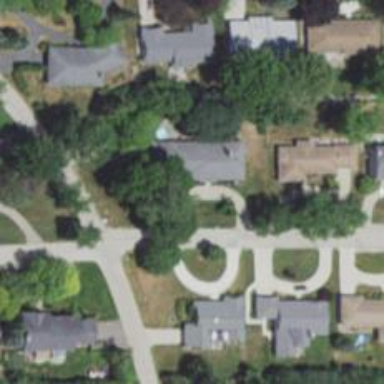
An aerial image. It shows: Driveway.